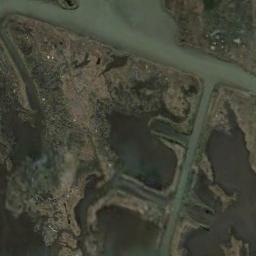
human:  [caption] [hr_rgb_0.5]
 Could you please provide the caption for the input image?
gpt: Half of this wetland is submerged .

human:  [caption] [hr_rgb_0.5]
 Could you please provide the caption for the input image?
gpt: The wetland consists of bare land and water .

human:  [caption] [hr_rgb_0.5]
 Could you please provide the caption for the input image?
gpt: There are a few brown bare lands in the river in a wetland with sparse green plants on the bare lands .

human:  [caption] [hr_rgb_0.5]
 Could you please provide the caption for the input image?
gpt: There are many roads on the wetlands .

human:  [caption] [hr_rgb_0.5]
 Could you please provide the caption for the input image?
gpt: There are some rivers and lakes on the wetland .